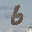
Label: 6